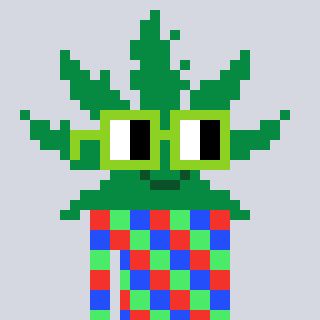
a pixel art character with square light green glasses, a weed-shaped head and a slimegreen-colored body on a cool background